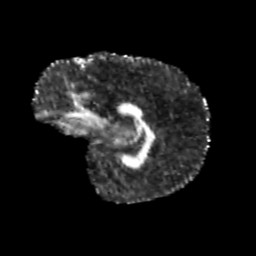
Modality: FA
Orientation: sagittal
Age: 9
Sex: male
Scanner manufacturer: siemens
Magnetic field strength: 3 T
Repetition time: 3.8 s
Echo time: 0.07 s